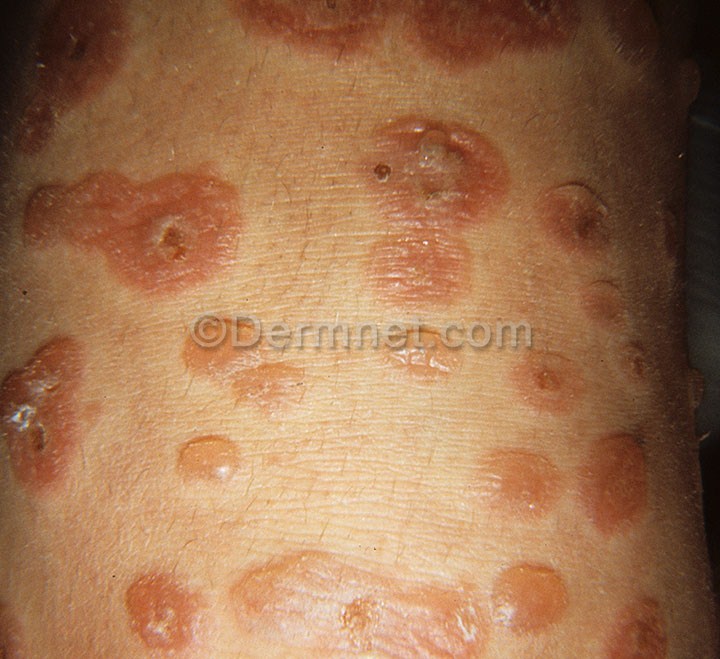
Disease: Bullous Disease Photos